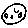
Label: moon